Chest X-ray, PA view. Patient: 64 years old, sex M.
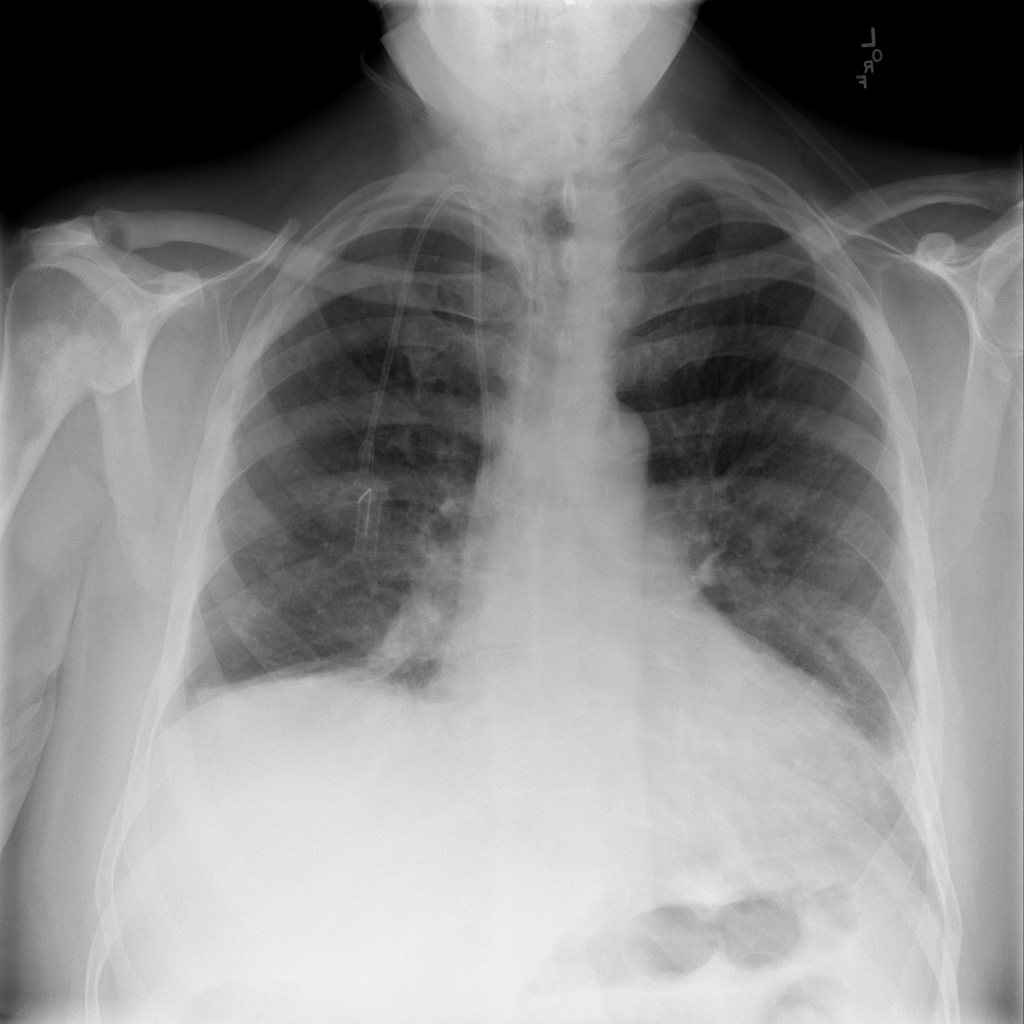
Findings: Effusion